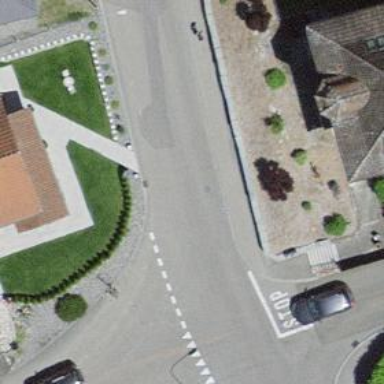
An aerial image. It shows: Residential road with asphalt surface and sidewalk on the left.